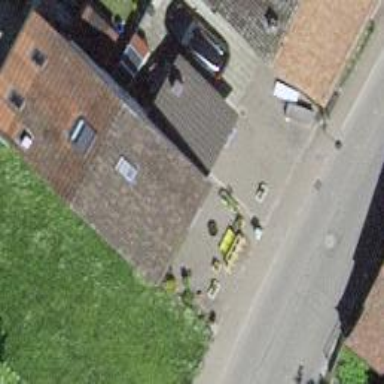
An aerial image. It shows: Garage building.